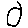
Label: car